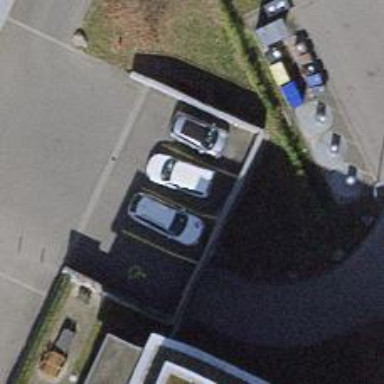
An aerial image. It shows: Car-sharing service available at this location.